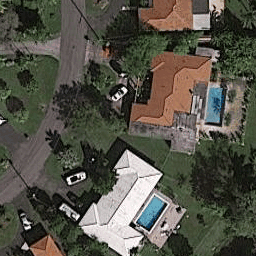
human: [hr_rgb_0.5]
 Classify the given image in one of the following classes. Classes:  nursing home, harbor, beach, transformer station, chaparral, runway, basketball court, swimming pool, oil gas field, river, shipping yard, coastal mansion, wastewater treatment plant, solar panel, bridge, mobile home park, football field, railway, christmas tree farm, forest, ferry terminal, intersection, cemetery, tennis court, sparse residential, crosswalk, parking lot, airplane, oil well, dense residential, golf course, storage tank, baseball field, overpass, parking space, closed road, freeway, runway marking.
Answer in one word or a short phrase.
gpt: coastal mansion